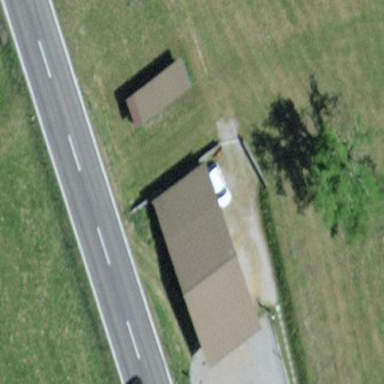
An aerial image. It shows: Stable.